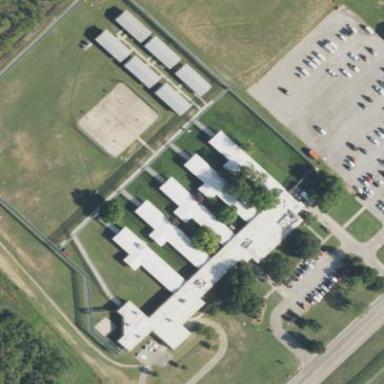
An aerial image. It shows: Prison.